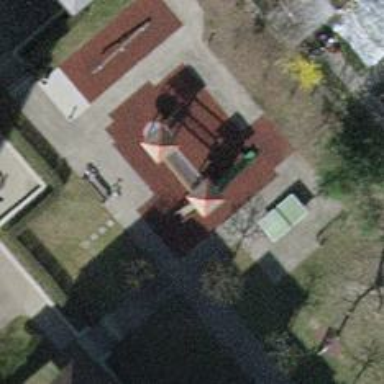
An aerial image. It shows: Playground featuring slide.